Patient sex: M
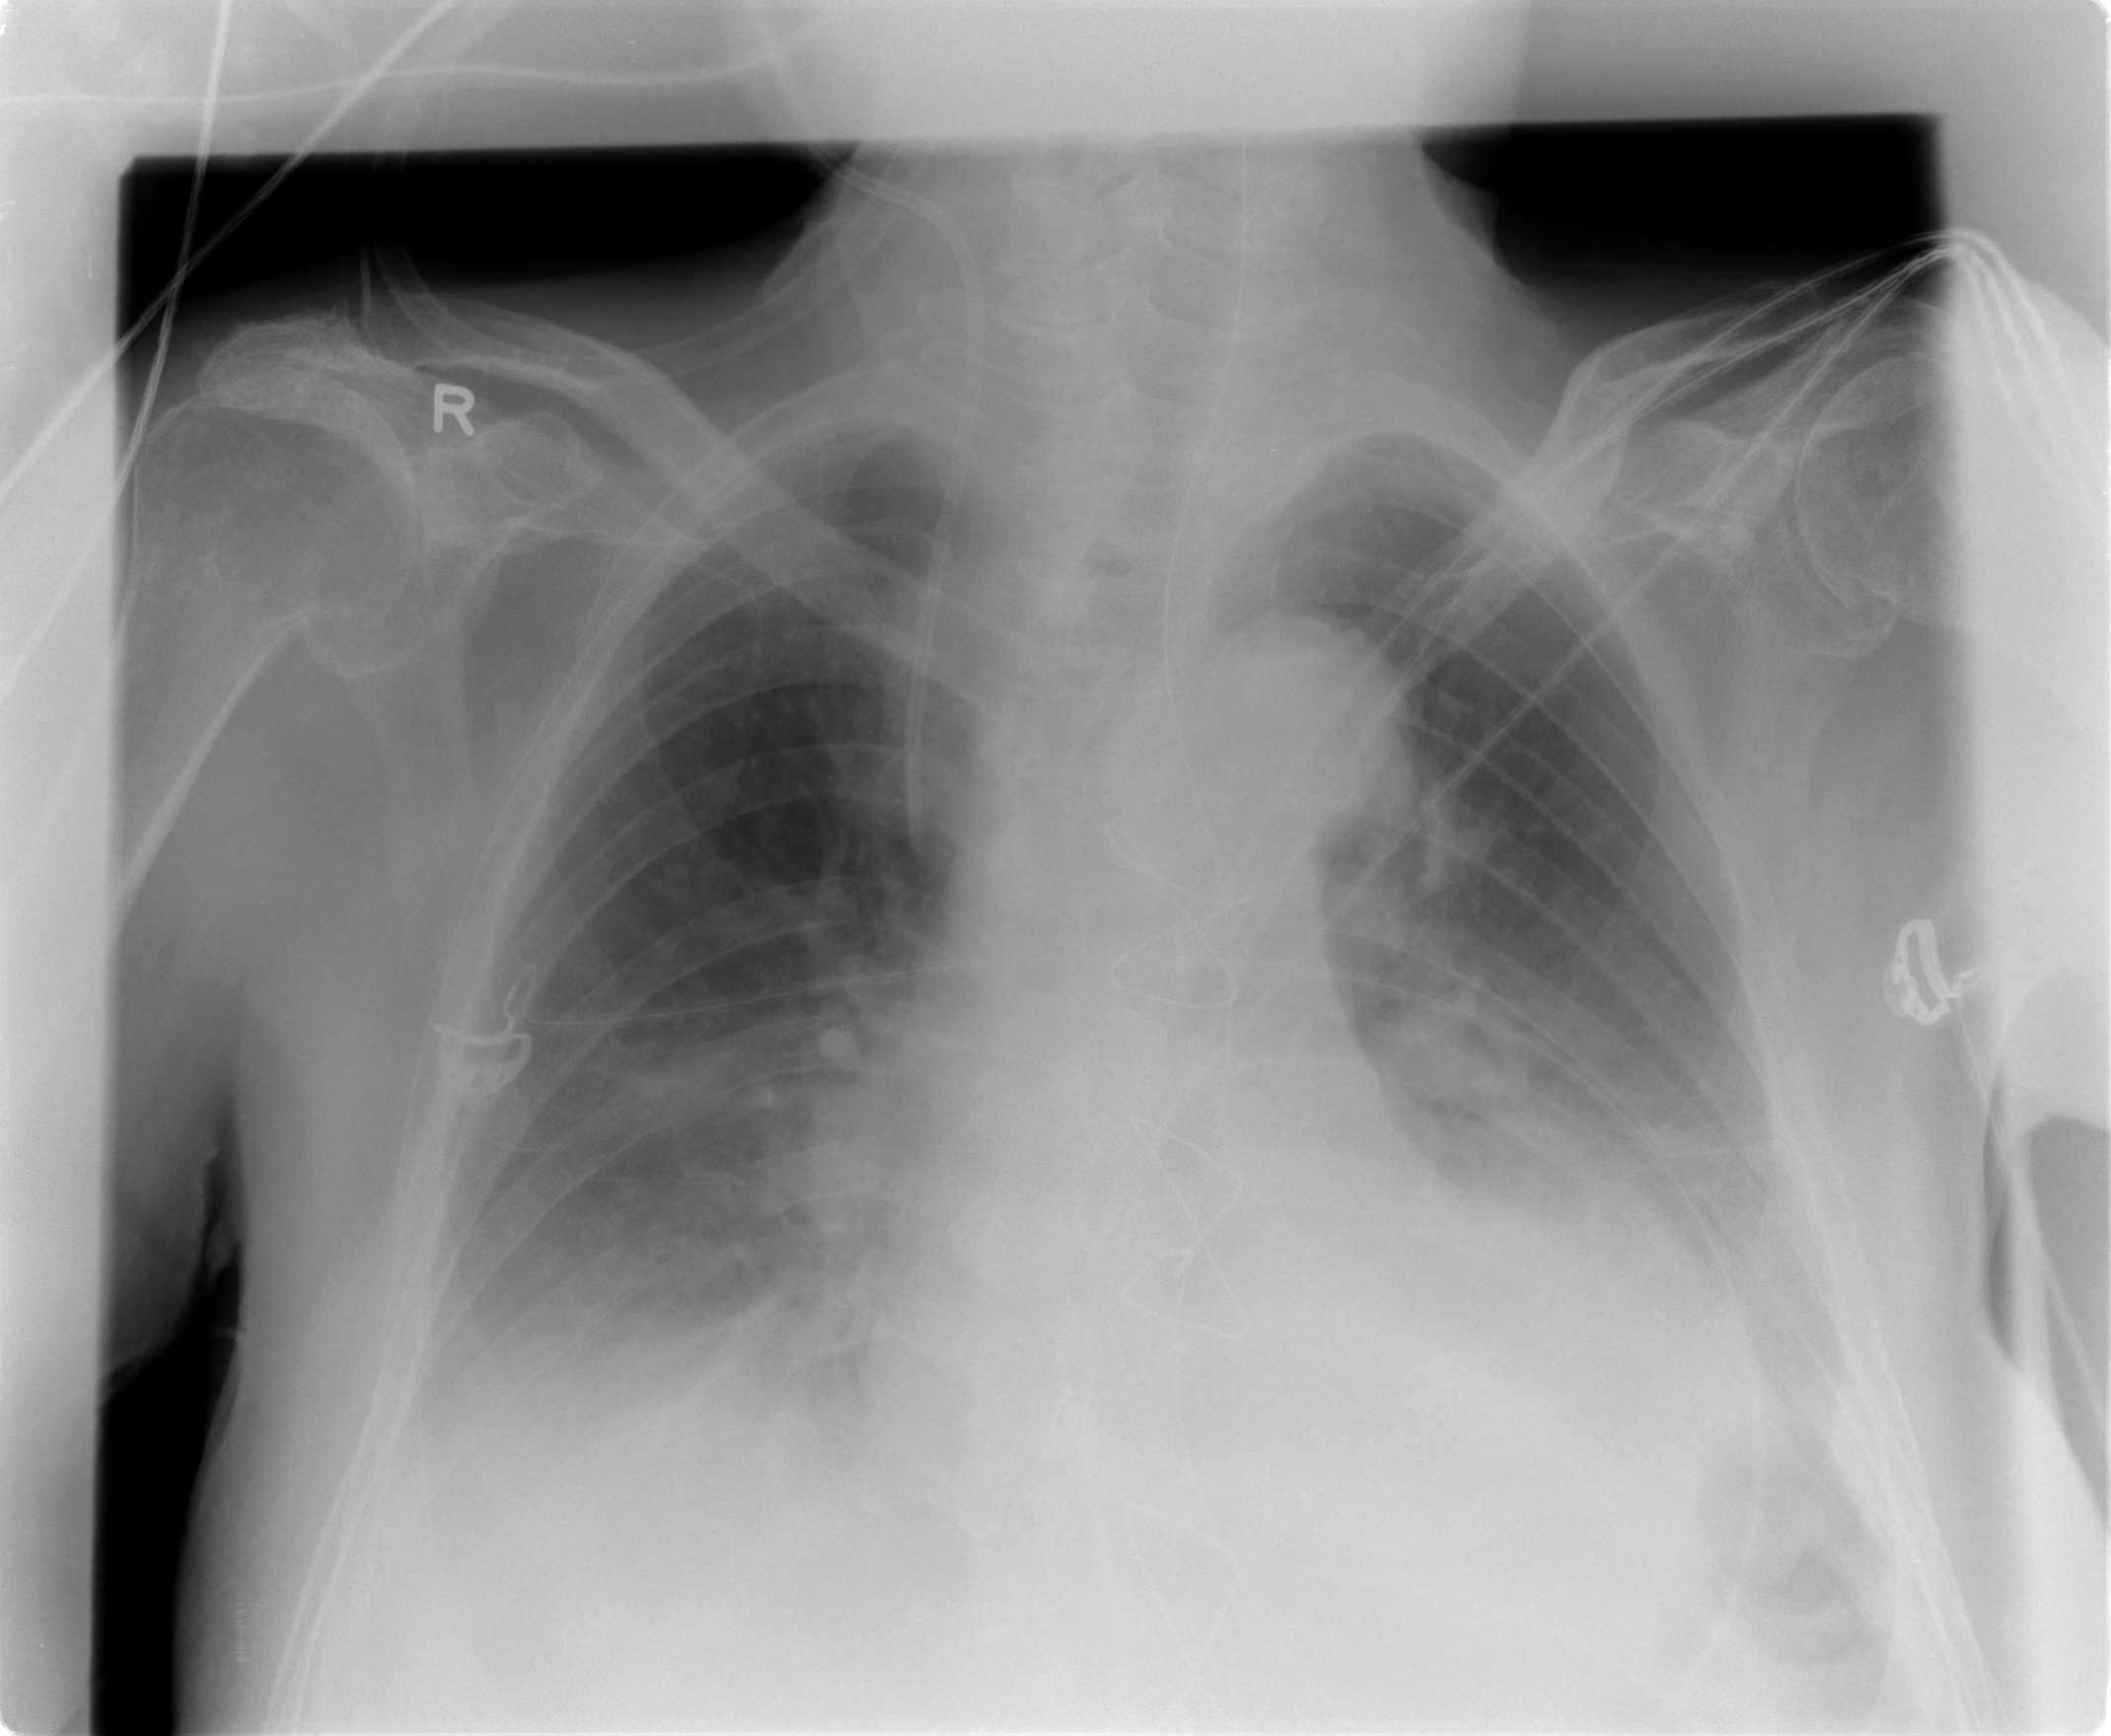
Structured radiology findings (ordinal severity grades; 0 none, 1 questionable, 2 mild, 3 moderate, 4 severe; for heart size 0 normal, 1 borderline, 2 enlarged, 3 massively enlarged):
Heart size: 0
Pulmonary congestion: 2
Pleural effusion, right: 3
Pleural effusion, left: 3
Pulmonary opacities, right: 0
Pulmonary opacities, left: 1
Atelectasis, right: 2
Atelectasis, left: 3